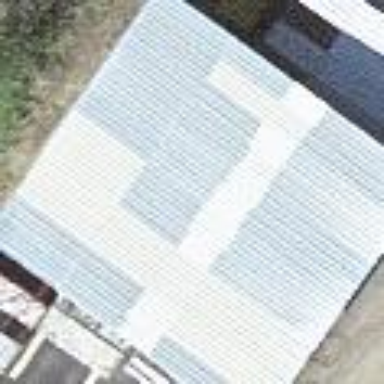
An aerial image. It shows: View of roof of building.